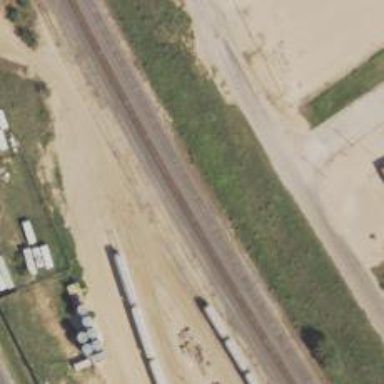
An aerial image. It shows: Railway siding for service.